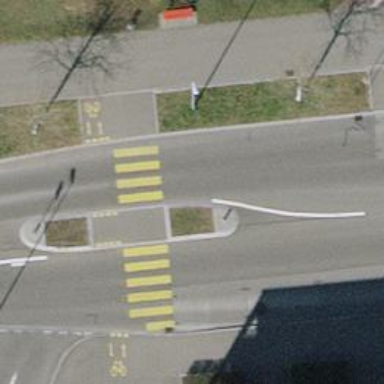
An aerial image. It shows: Asphalt footway with dedicated asphalt cycle path.